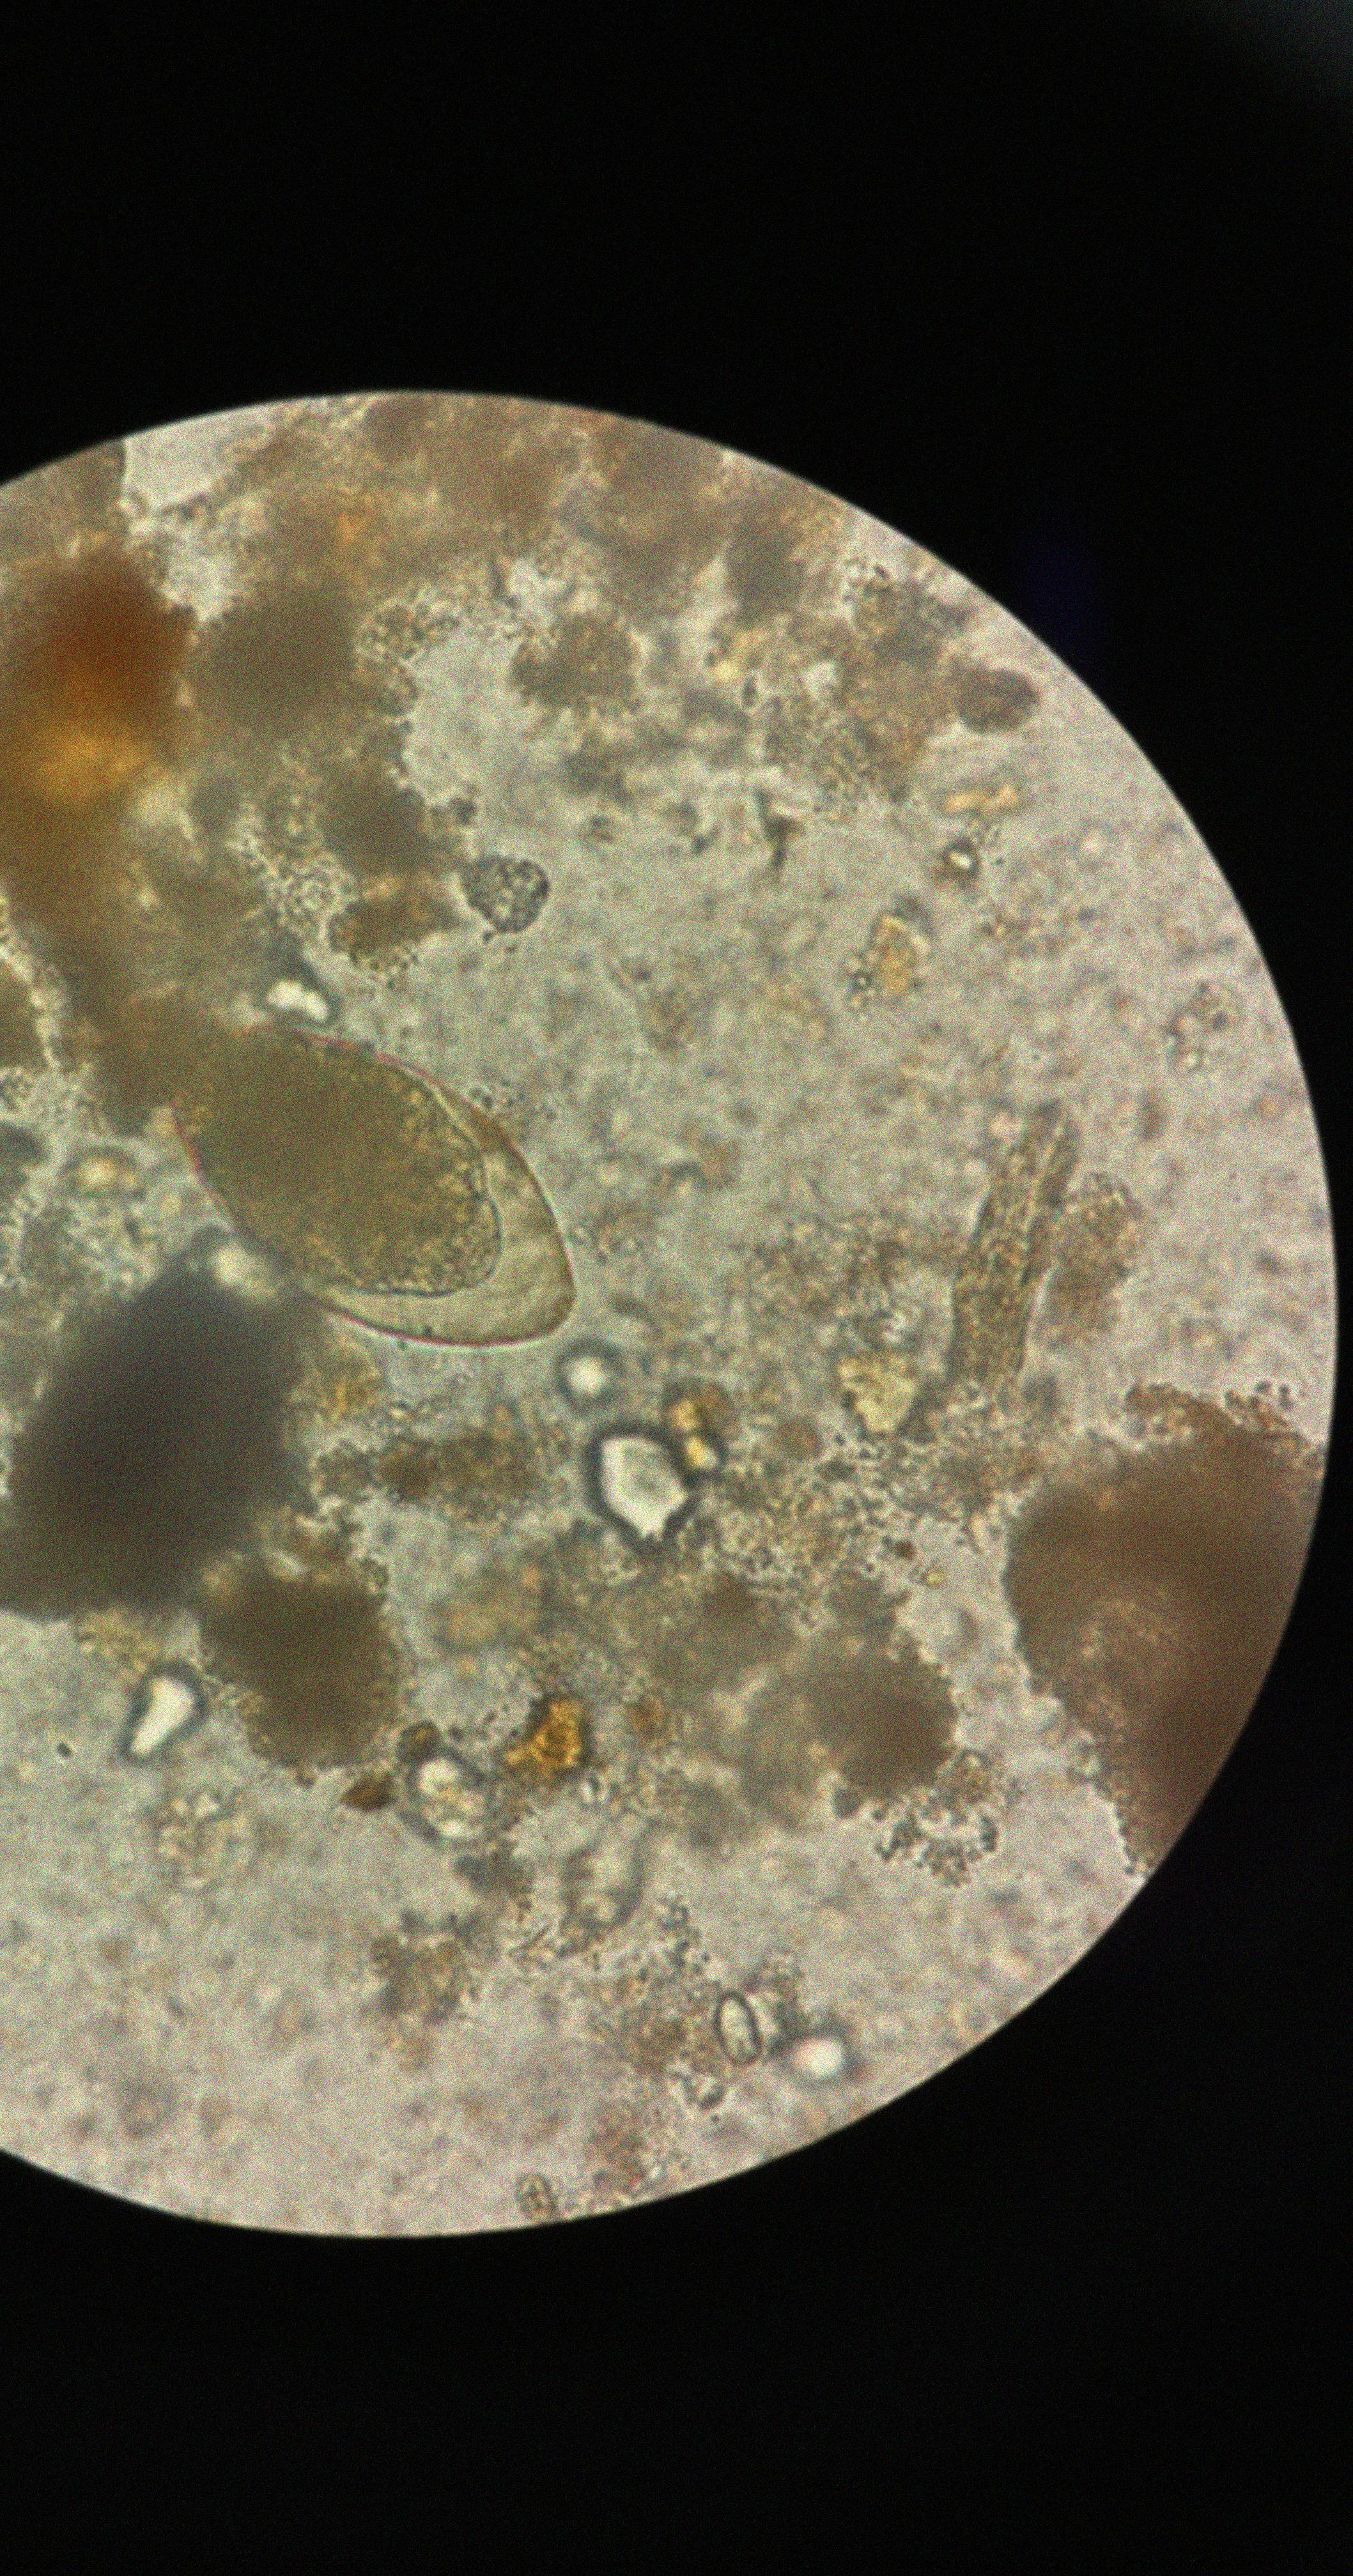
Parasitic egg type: Fasciolopsis buski